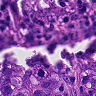
Metastatic tissue present: yes